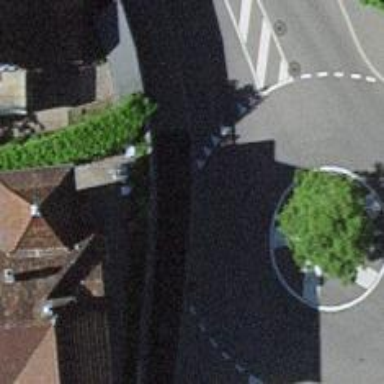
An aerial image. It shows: Residential road that intersects with roundabout.